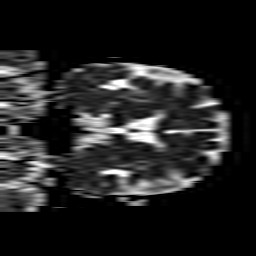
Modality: ADC
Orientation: coronal
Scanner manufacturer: philips
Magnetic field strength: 1.5 T
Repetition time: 3.746 s
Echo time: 0.07039 s